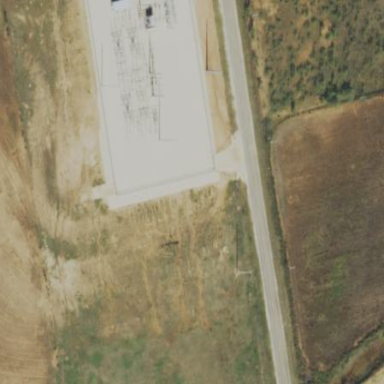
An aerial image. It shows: Distribution level power substation enclosed by fence.